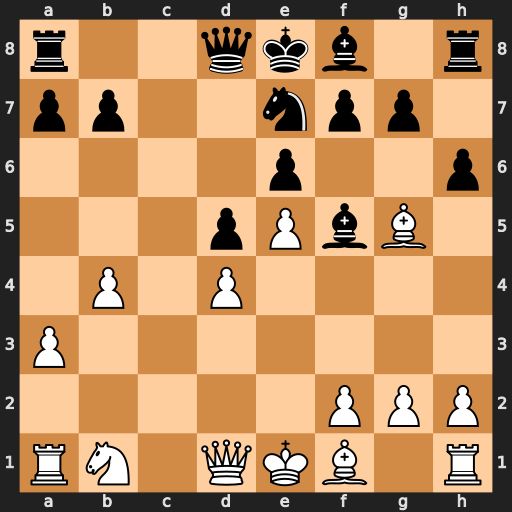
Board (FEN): r2qkb1r/pp2npp1/4p2p/3pPbB1/1P1P4/P7/5PPP/RN1QKB1R
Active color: w
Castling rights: KQkq
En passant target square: -
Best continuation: Bb5+ Qd7 Bxd7+